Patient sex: M
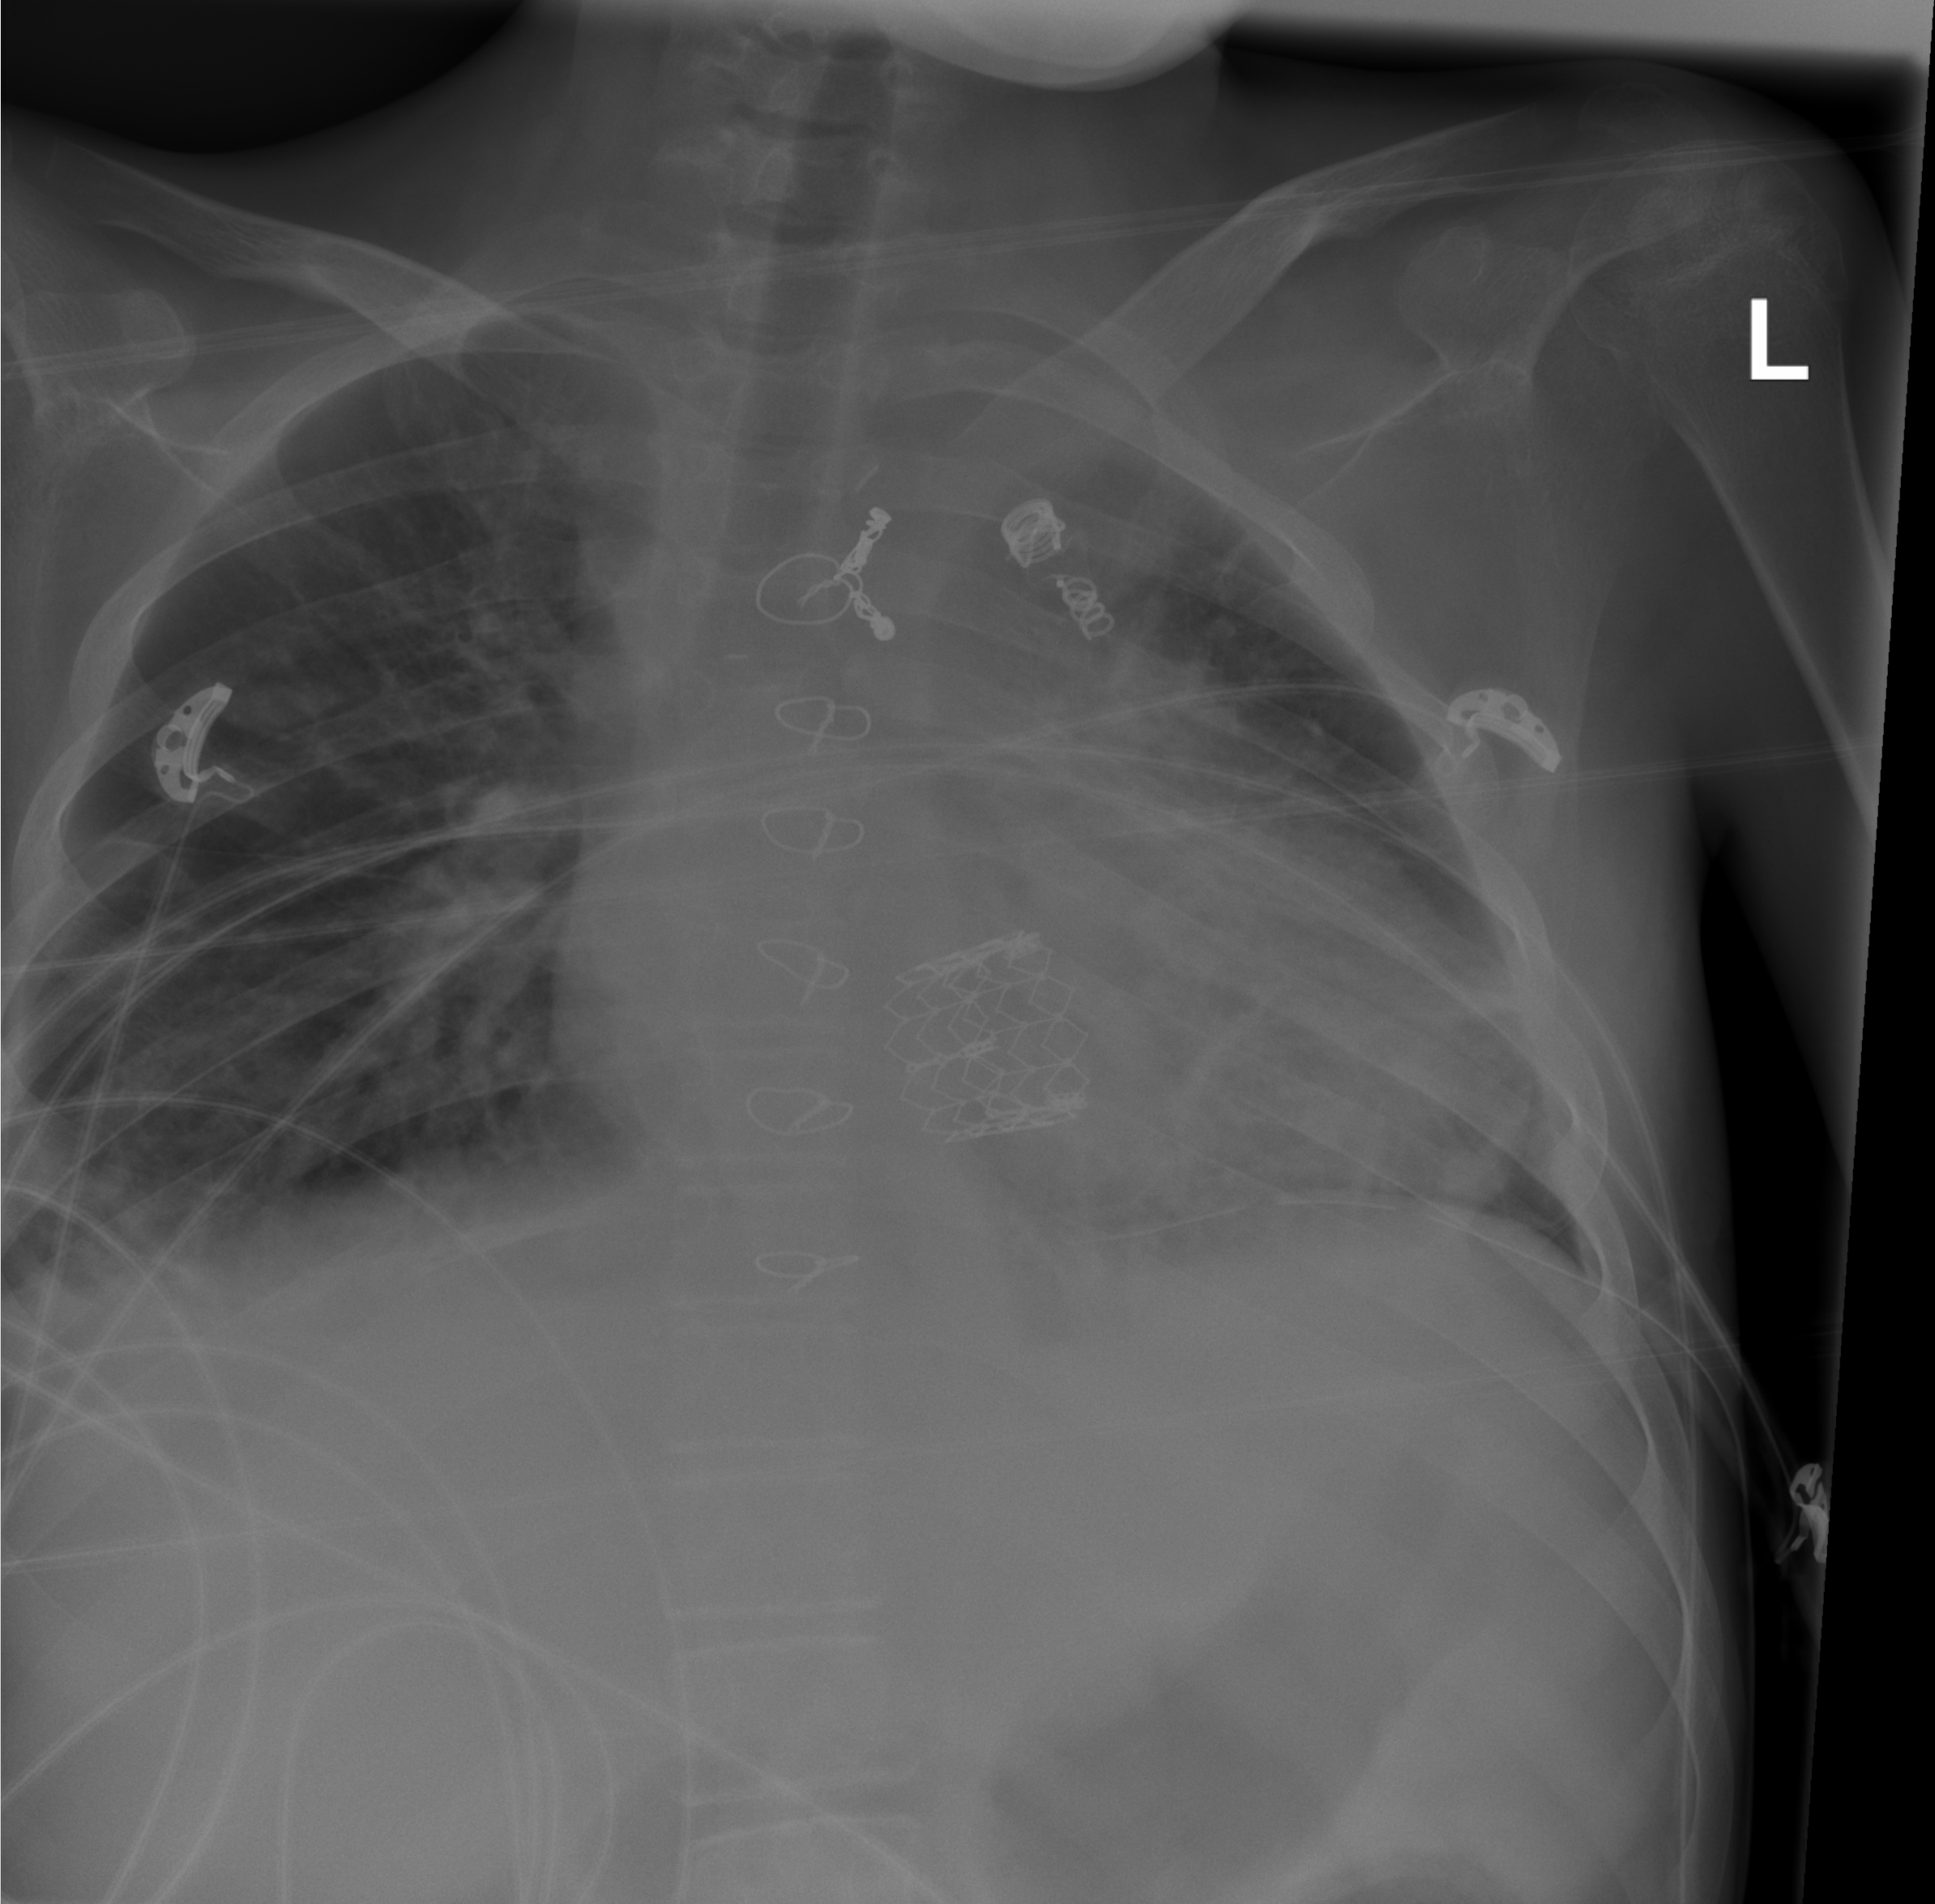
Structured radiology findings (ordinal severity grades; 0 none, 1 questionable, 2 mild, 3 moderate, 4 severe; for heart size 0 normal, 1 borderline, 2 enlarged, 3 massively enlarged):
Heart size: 2
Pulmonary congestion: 2
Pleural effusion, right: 2
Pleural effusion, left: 0
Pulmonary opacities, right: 0
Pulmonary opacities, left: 2
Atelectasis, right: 2
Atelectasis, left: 0